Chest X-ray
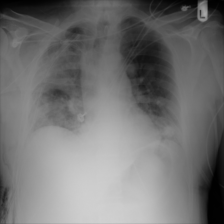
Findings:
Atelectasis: negative
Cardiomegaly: negative
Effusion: negative
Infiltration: negative
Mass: negative
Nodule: negative
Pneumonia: negative
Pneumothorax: positive
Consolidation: negative
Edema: negative
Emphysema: negative
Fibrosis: negative
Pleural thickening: negative
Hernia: negative